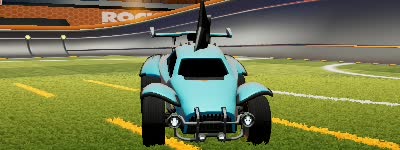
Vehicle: octane